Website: home-depot
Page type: customer-info-address
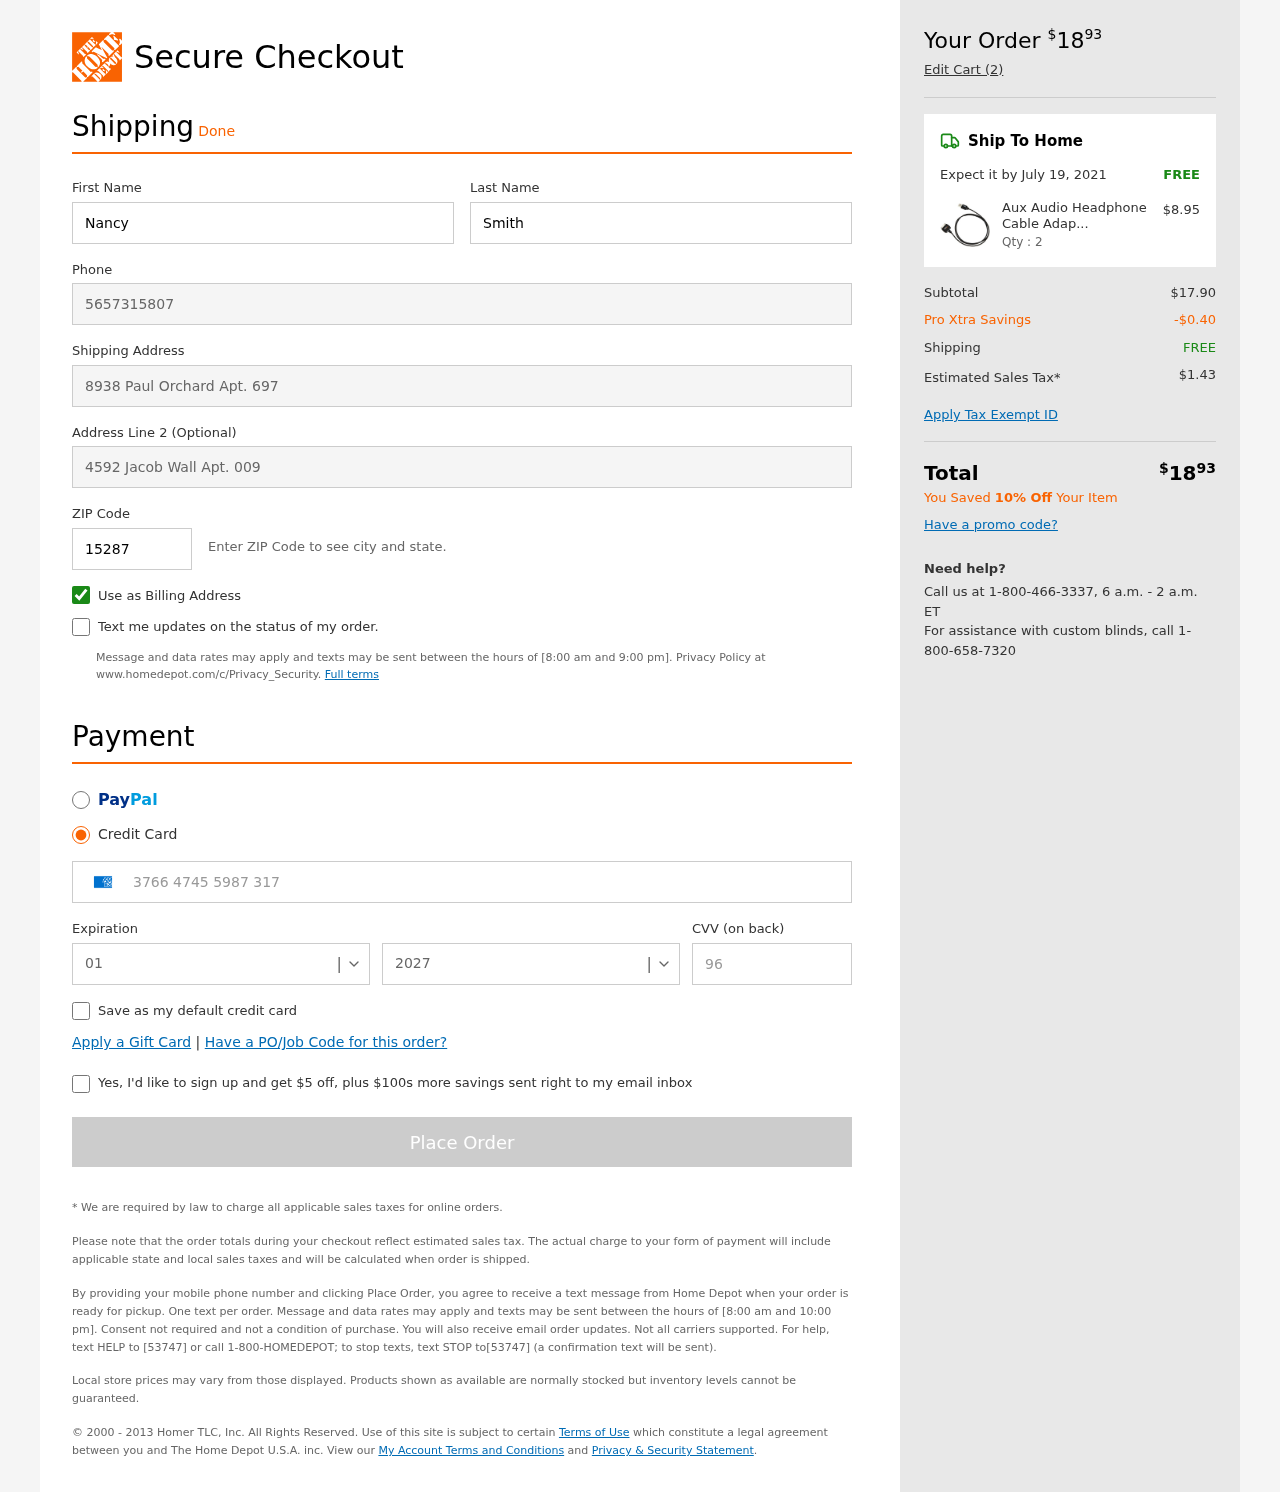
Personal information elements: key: PII_CARD_CVV
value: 9612
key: PII_CARD_EXPIRY_MONTH
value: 01
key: PII_CARD_EXPIRY_YEAR
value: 27
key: PII_CARD_NUMBER
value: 3766 4745 5987 317
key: PII_FIRSTNAME
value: Nancy
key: PII_LASTNAME
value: Smith
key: PII_PHONE
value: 5657315807
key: PII_POSTCODE
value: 15287
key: PII_STREET
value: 8938 Paul Orchard Apt. 697
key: PII_STREET2
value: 4592 Jacob Wall Apt. 009
Product elements: key: PRODUCT1_NAME
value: Aux Audio Headphone Cable Adapter Splitter
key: PRODUCT1_PRICE
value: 8.95
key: PRODUCT1_QUANTITY
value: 2
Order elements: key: ORDER_TOTAL
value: $1893
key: ORDER_NUM_ITEMS
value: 2
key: ORDER_DELIVERY_DATE
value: July 19, 2021
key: ORDER_SHIPPING_COST
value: FREE
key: ORDER_SUBTOTAL
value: $17.90
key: ORDER_DISCOUNT
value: -$0.40
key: ORDER_SHIPPING_COST2
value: FREE
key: ORDER_TAX
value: $1.43
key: ORDER_TOTAL2
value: $1893
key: ORDER_SAVINGS_MESSAGE
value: You Saved 10% Off Your Item